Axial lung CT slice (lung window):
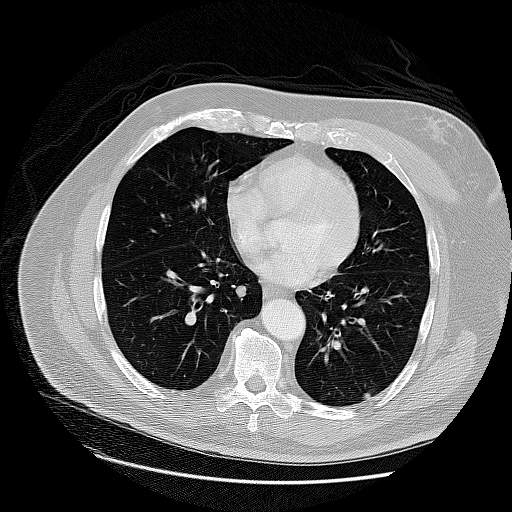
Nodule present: yes
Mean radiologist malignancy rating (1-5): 3.5